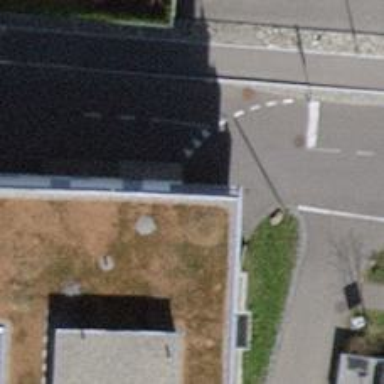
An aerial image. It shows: Entrance to parking area.